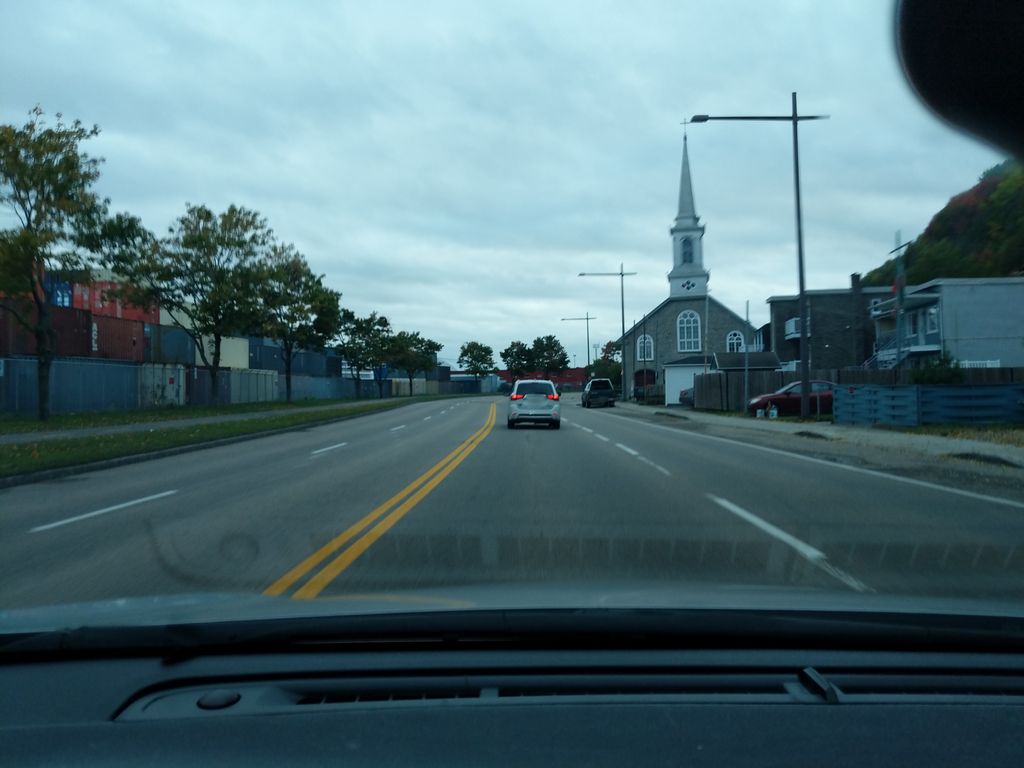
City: quebec_city